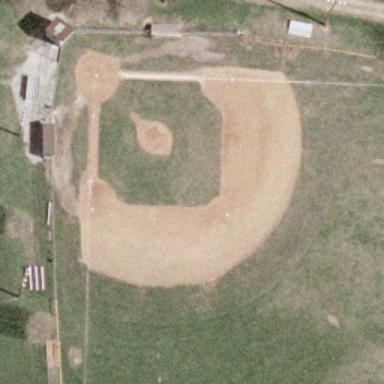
This is a baseball diamond .